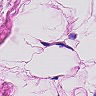
Metastatic tissue present: no